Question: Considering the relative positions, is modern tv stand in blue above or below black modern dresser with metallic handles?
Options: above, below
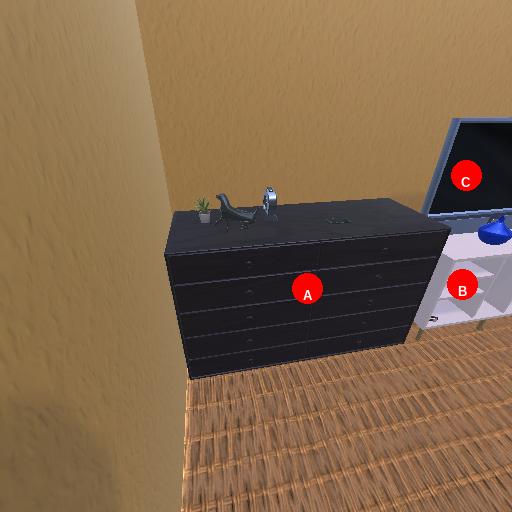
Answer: above